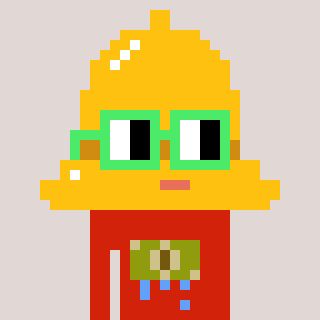
a pixel art character with square light green glasses, a bell-shaped head and a red-colored body on a warm background